Question: Scenario:
> Suppose I have a large pseudorandom graph complete with edge weights, but without any coordinate information associated with the nodes. In addition,
there are N waypoints evenly distributed around the graph, containing
precomputed shortest path information from each waypoint to every other node.
Goal:
> Find the shortest path between a random source and target node.
From previous problems I've solved using A* and what papers I've read on the subject, heuristics often seem to rely on euclidian metrics for computing good distance approximation, e.g. a straight line.
My question is therefore: is there any ok heuristic that can help me solve the above scenario, or am I forced to rely on pure Dijkstra's algorithm (combined with the precomputed waypoint nodes)?
Any ideas or comments will be greatly appreciated.
Thanks to all of you who helped out, utilizing the triangle inequality did the trick. The nearest waypoint computation is quite expensive so the average runtime compared to pure Dijkstra is considerably higher, but this is of really no importance at this point in time.
Here's an overview over the number of explored nodes (random source/target for each graph type):

The first graph type consists of about and , while the last graph type consists of about and (higher type means larger graph).
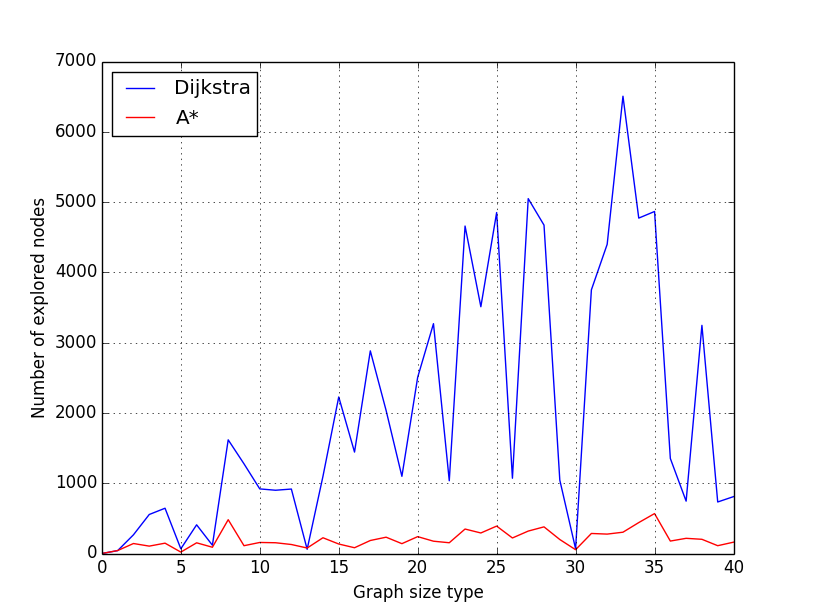
Answer: We want an optimistic heuristic for length of the shortest path from A to B.
Find the nearest waypoint to A. Call it W.
Then max { d(W,B) - d(W,A), 0 } is a lower bound on the length of the shortest path from A to B.
> By the triangle inequality we have d(W,B) <= d(W,A) + d(A,B).Thus d(A,B) >= d(W,B) - d(W,A).
You could apply this idea symmetrically as well to get a slightly better bound. That is, find the nearest waypoint WA to A and the nearest waypoint WB to B and then your lower bound is
max { d(WA,B) - d(WA,A), d(WB,A) - d(WB,B), 0 }
What is nice about this heuristic is that it clearly improves as the density of waypoints increases.